Question: I came across this design image online and I am really puzzled on how could I make a UITableCell that has multiple subtitles and allows me to customised them in the way shown by the picture.
My understanding is that one can only use 1 subtitle per cell.
Is there a way to create a UITable cell that looks like that? How would you go on to make those 4 subtitles under the cell title???

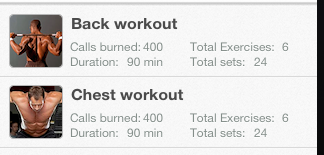
Answer: You could do that easily by having a custom layout for the UITableViewCell. This video should help you in doing this:
<URL>
Basically you will need to design the UI of the cell in storyboard/NIB file and add multiple labels to your table cell there. Sub-class UITableViewCell and link it to the designed UITableViewCell in storyboard/NIB. Addd IBOulets in that class for the labels and link your labels from the UI to these IBOutlets.